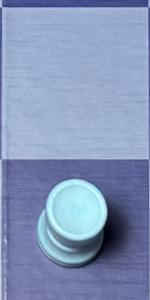
Label: Rook_White